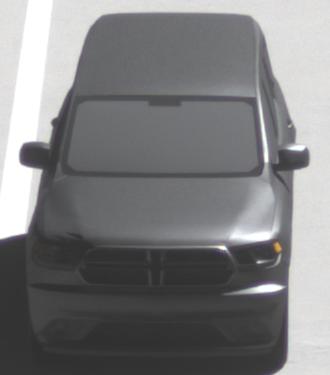
Make: Dodge
Model: Durango
Detailed model: Gen. 3
Model produced from: 2010
Doors: 5
Color: gray
Road condition: dry road
Daytime: midday
Contrast: high contrast